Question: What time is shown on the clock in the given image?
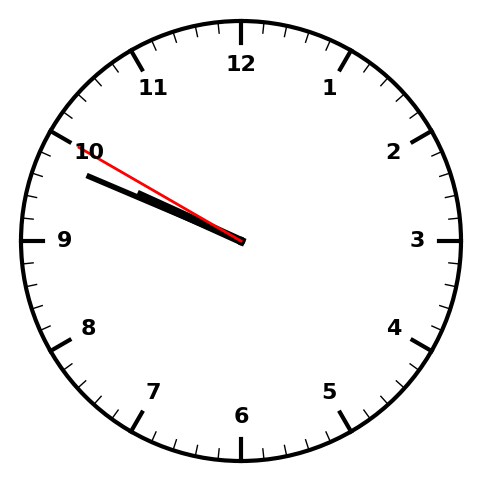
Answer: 09:48:50